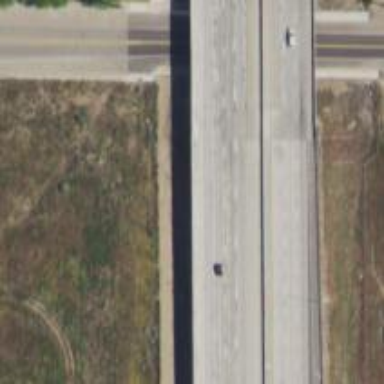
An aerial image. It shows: Motorway bridge.